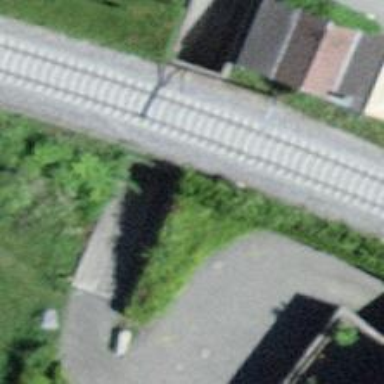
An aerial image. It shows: Tunnel footway.